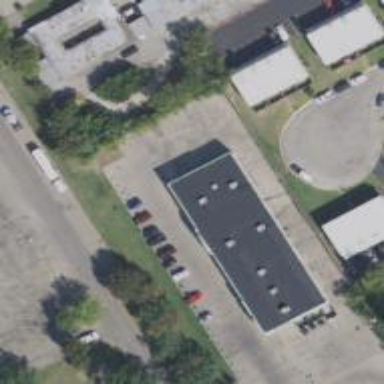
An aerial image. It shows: Parking space.